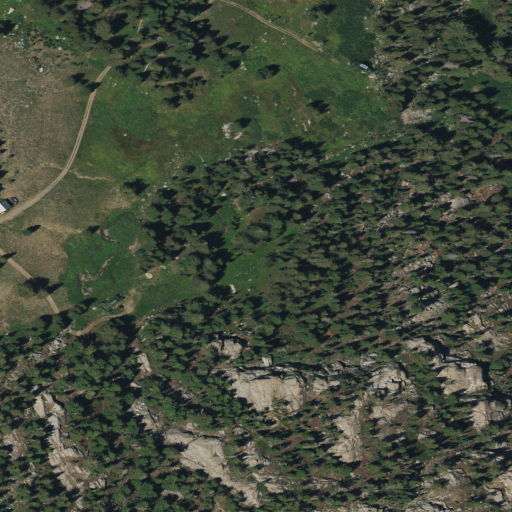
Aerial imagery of plain(s) in California named Emigrant Valley containing evergreen forest, shrub, and woody wetlands